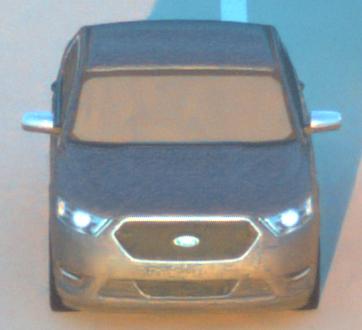
Make: Ford
Model: Taurus
Detailed model: SHO
Model produced from: 2012
Model produced until: 2019
Doors: 4
Color: gray
Road condition: dry road
Daytime: sunrise or sunset
Contrast: medium contrast